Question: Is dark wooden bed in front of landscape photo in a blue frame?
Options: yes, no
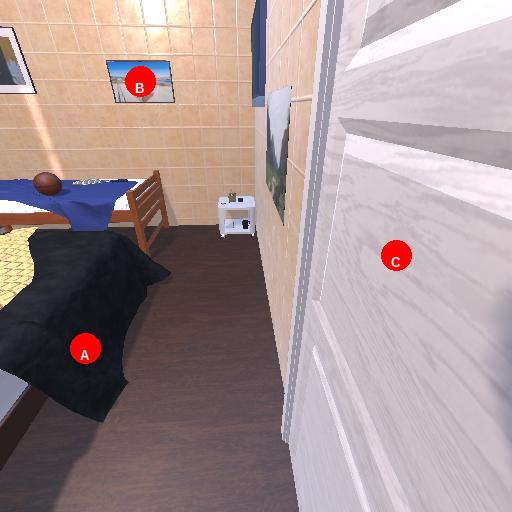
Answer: yes